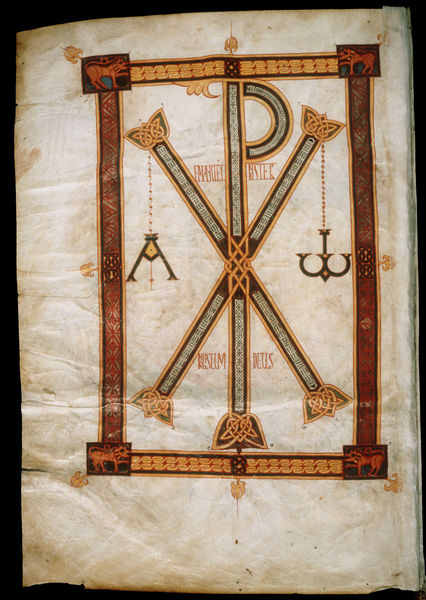
Titel: Moralia in Hiob
Institution: Madrid, Biblioteca Nacional
Schlagwörter: grün, rot, ornament, bibel, rahmen, kirche, rand, buch, kreuz, monogramm, anfang, buchseite, pergament, christus, jesus, buchmalerei, omega, alpha, christua, x, p, px, chi, rho